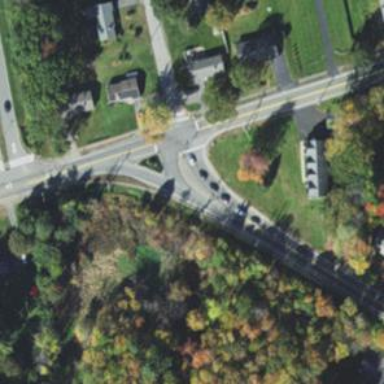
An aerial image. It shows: Stop road.